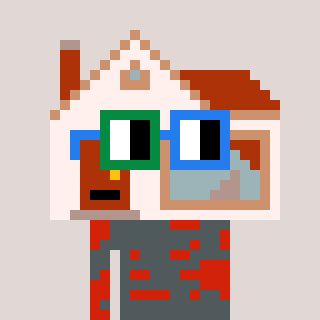
a pixel art character with square green and blue glasses, a house-shaped head and a red-colored body on a warm background